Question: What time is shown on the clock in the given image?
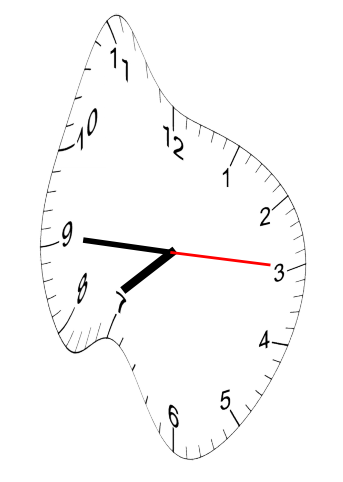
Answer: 07:45:15